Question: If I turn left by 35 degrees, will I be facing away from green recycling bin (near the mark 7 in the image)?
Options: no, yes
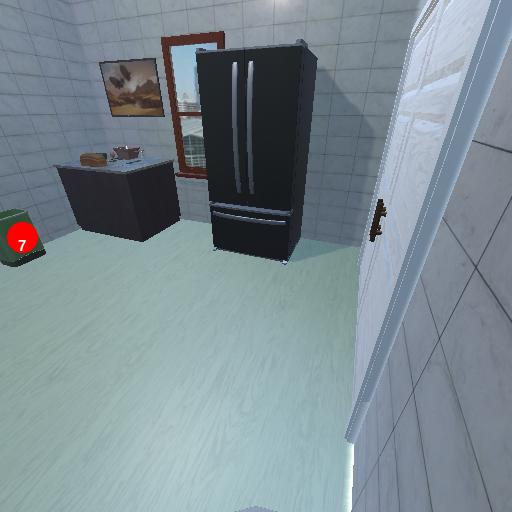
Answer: no